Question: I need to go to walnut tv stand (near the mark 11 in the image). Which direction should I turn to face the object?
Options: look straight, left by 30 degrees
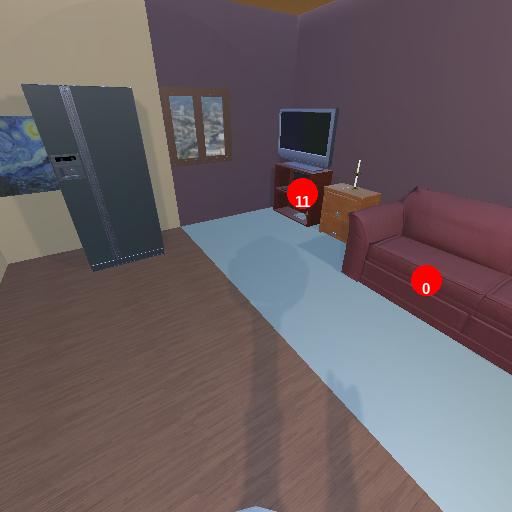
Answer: look straight